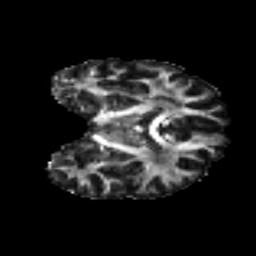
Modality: FA
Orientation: coronal
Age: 44
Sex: male
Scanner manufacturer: ge
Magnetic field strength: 3 T
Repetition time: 7.8 s
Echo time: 0.0613 s